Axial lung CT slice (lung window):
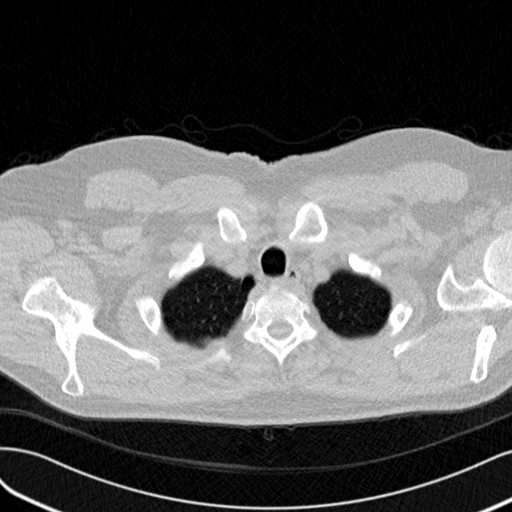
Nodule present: no